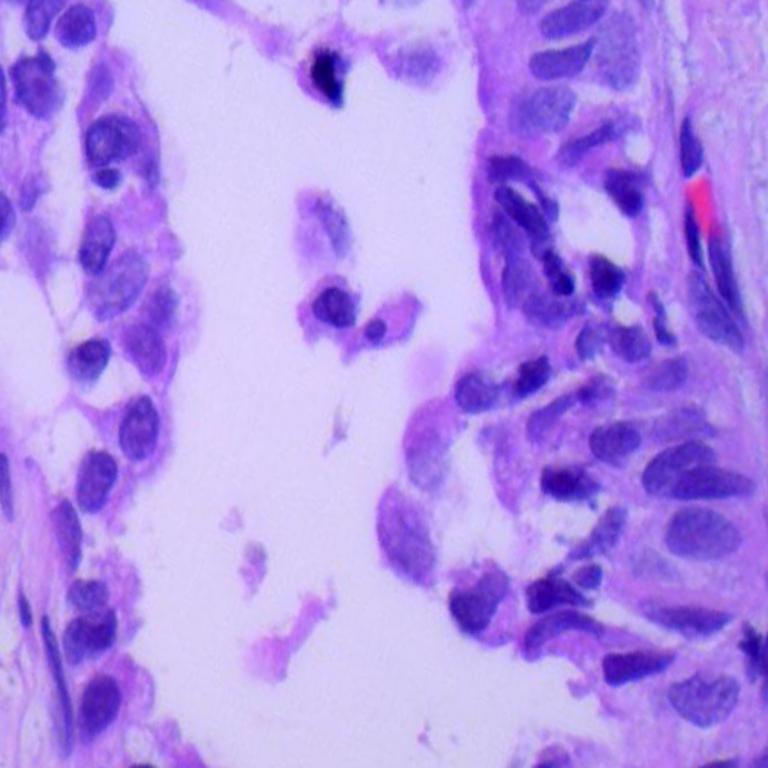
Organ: lung
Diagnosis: adenocarcinomas